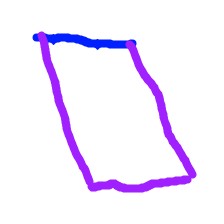
Shape: parallelogram